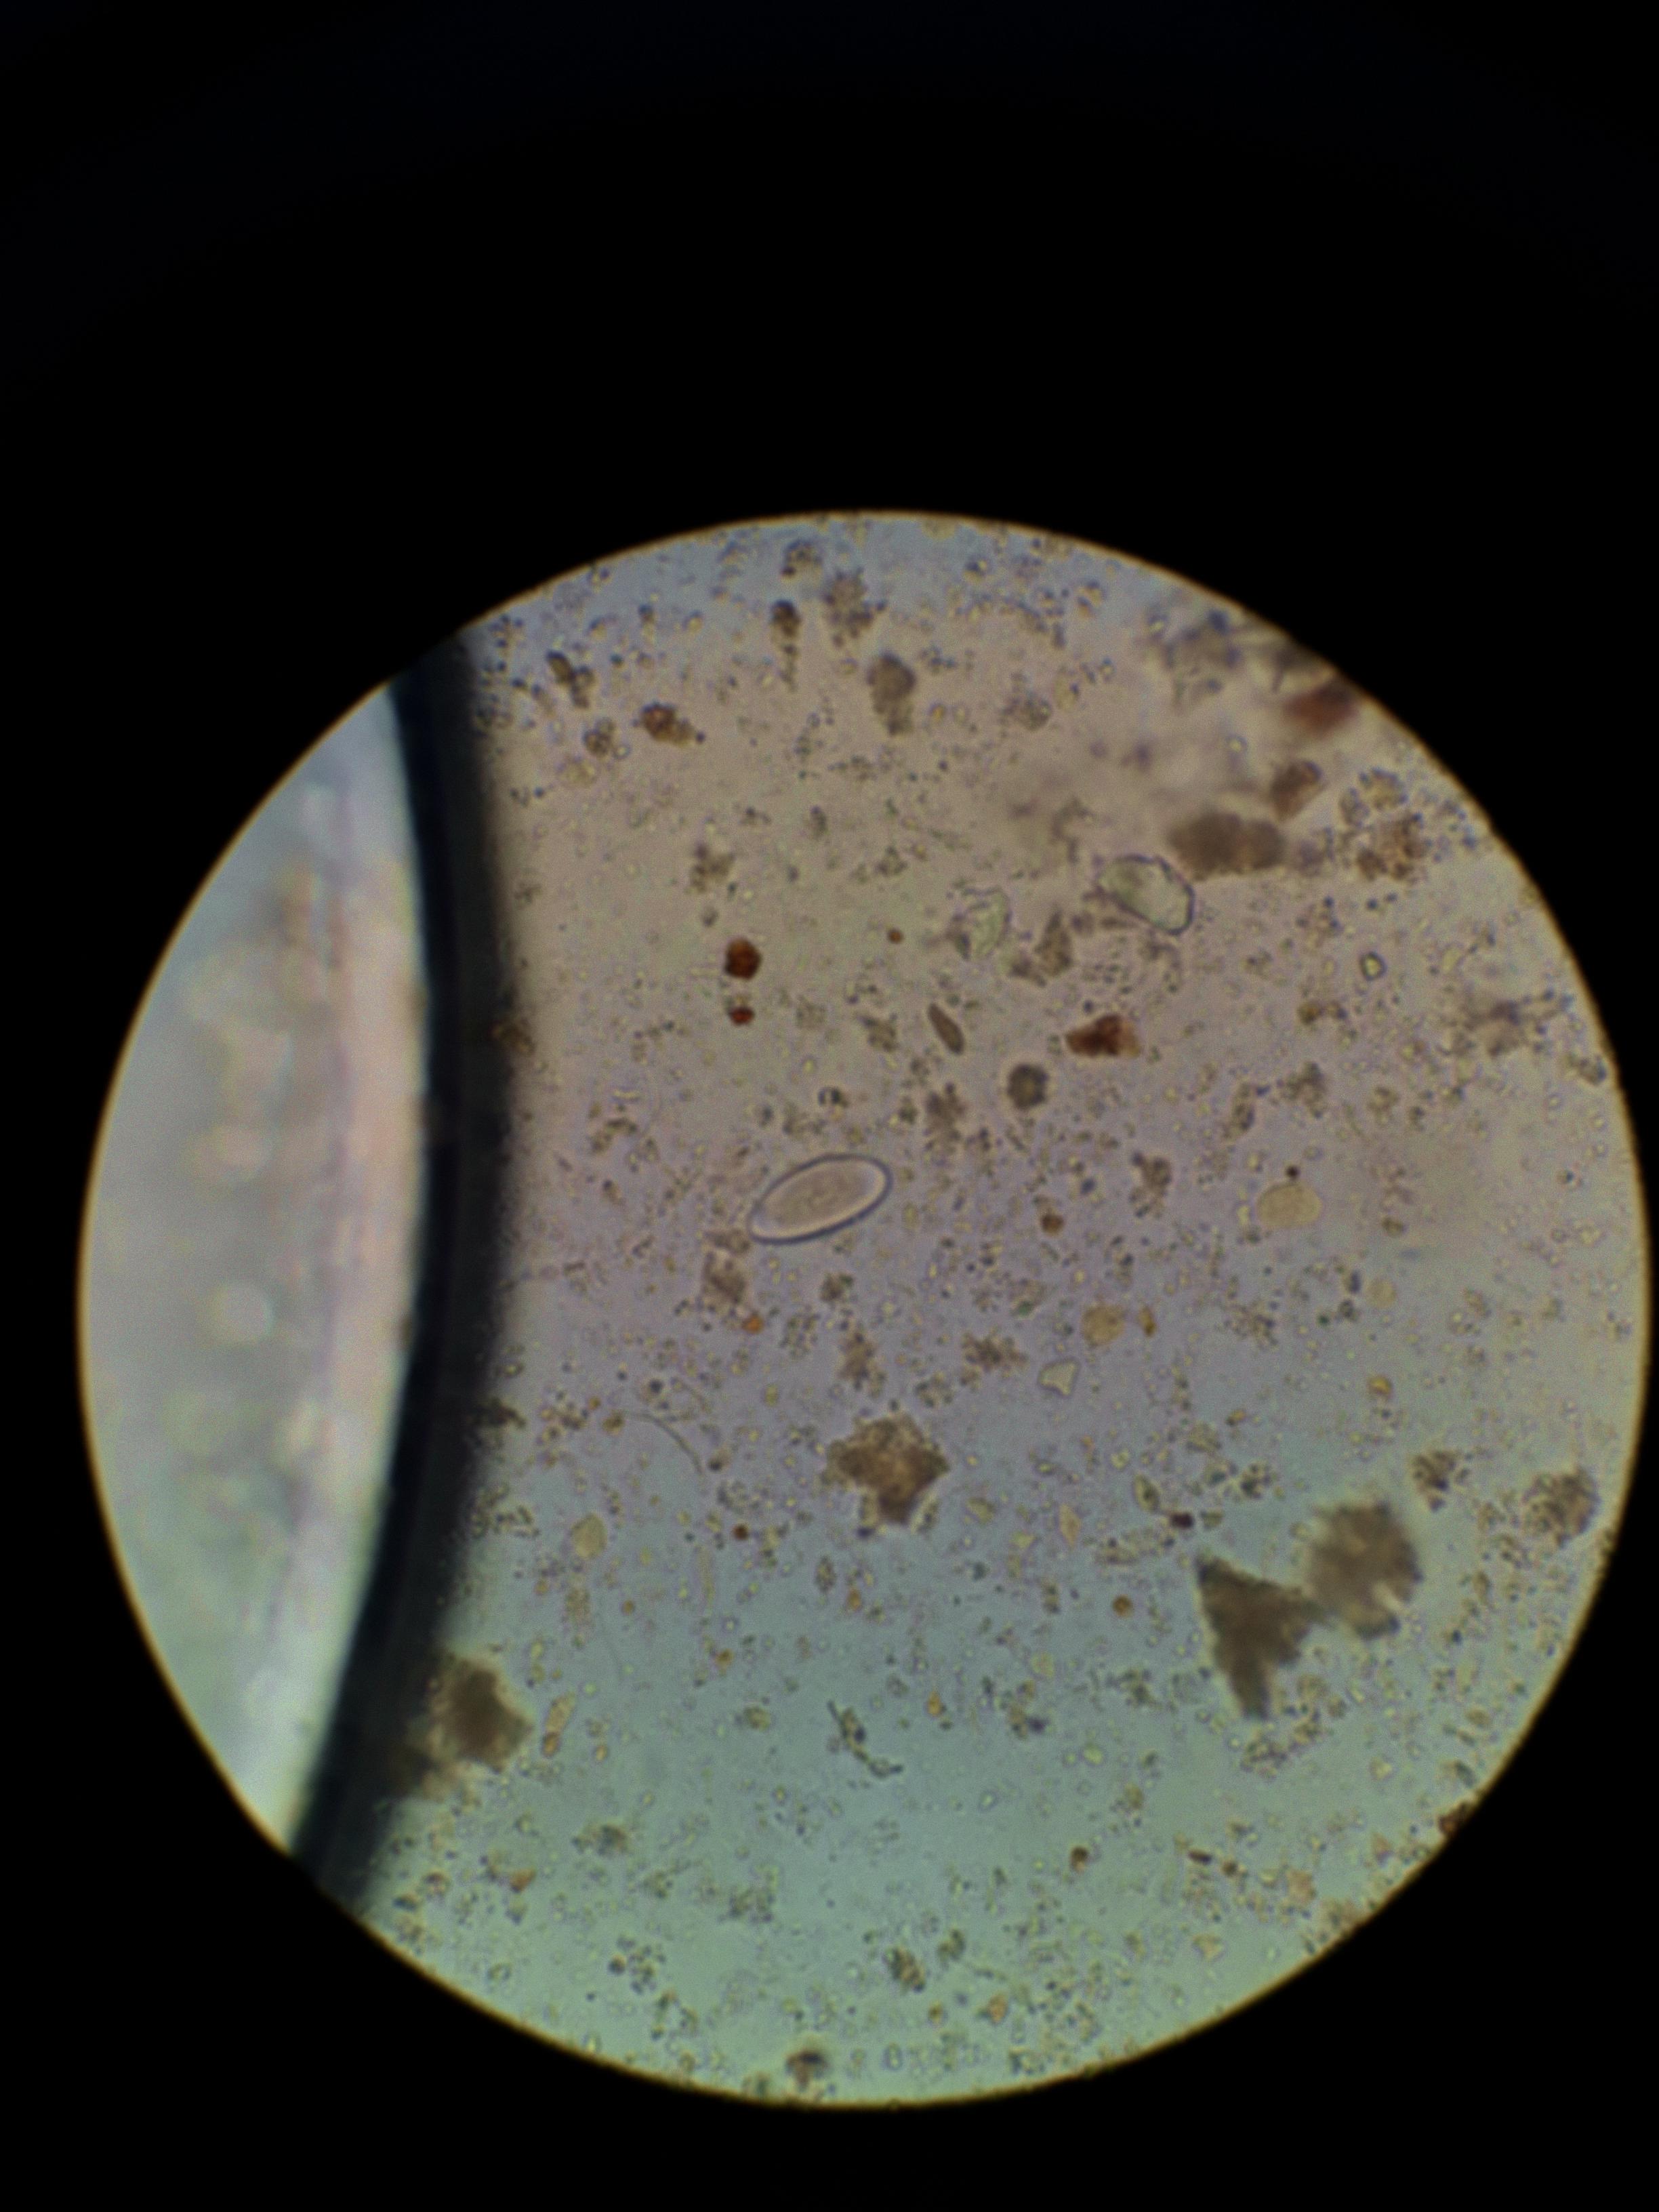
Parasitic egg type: Enterobius vermicularis